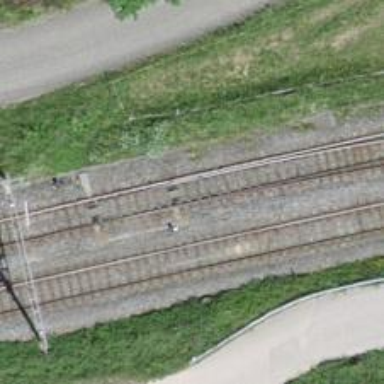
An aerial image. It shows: Railway switch.